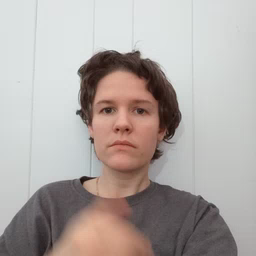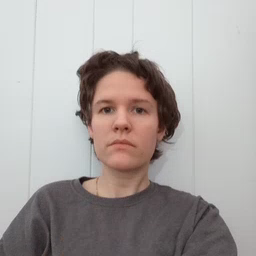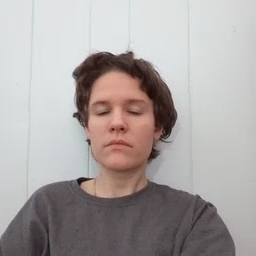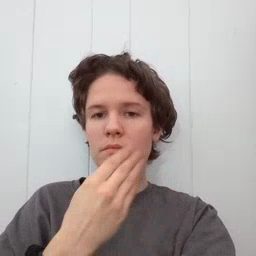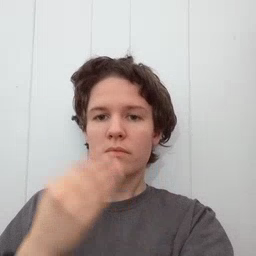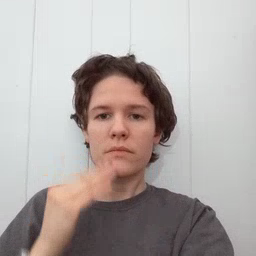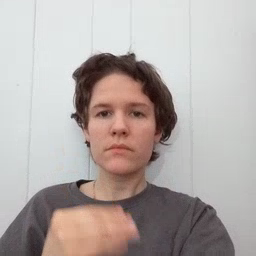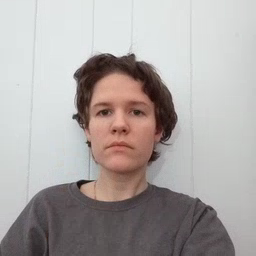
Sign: napkin